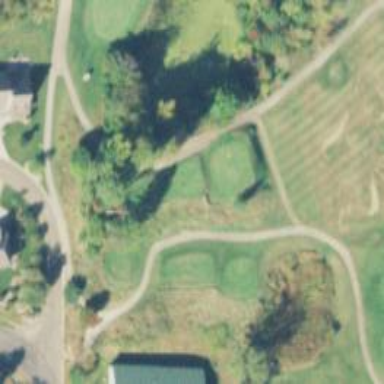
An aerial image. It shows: Pathway for golfing.